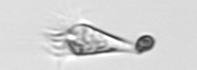
Label: Paratontonia_gracillima